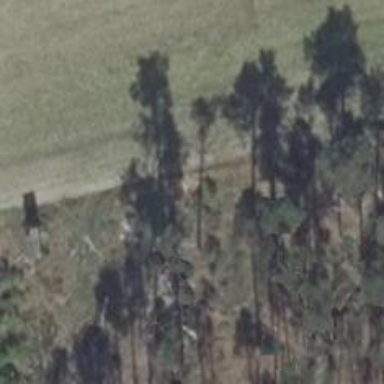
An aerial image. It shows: Shelter that serves as hunting stand.